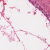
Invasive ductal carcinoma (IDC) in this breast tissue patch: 0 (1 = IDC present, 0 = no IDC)